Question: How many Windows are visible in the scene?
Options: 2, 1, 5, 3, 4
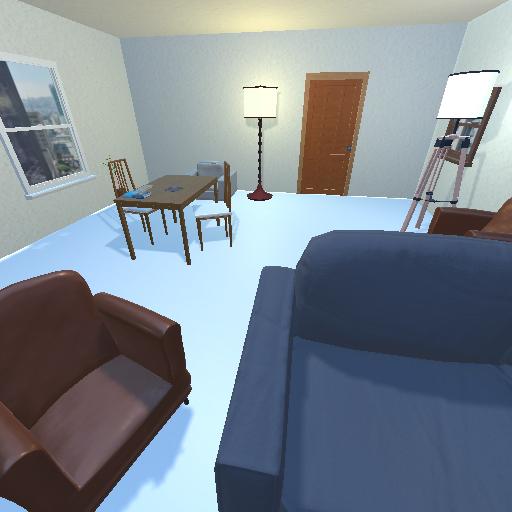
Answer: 2